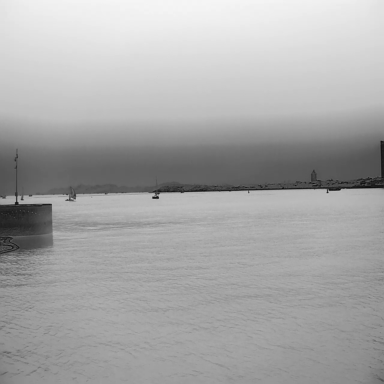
There are 12 objects shown in the infrared image, including a container_ship, six sailboats, and five canoes.